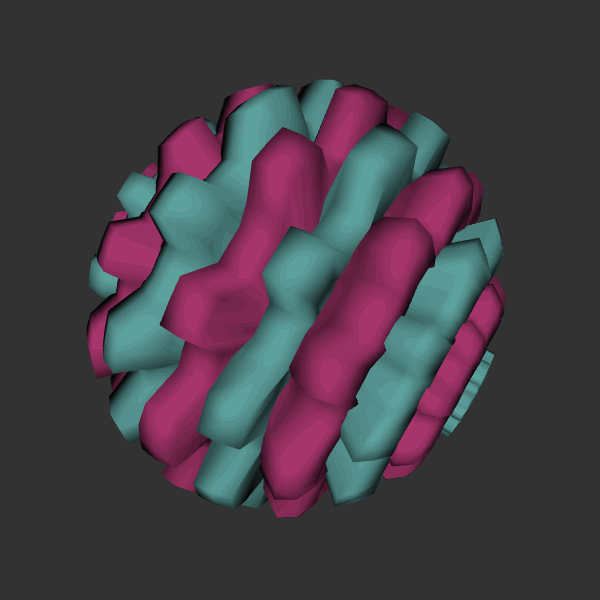
Background: dark